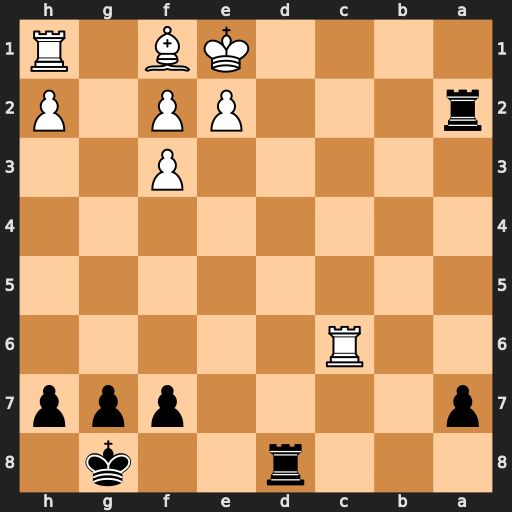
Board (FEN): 3r2k1/p4ppp/2R5/8/8/5P2/r3PP1P/4KB1R
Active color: b
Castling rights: K
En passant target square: -
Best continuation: Ra1+ Rc1 Rxc1#